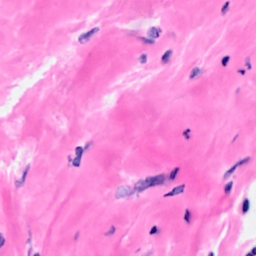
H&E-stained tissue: Breast